Question: I am having an issue where I keep getting this warning: 'highlight tint color unsupported by this button type'

I wonder how I remove this warning?
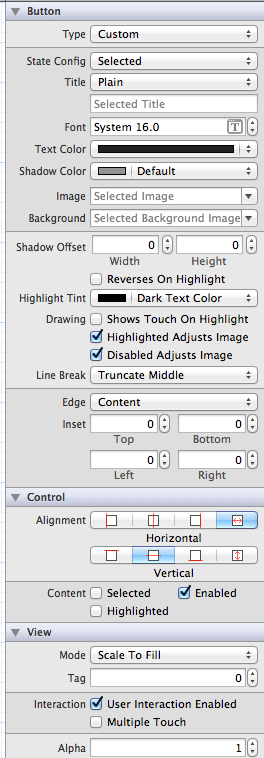
Answer: Change the type of your button from Custom to something else.